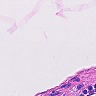
Metastatic tissue present: no